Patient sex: F
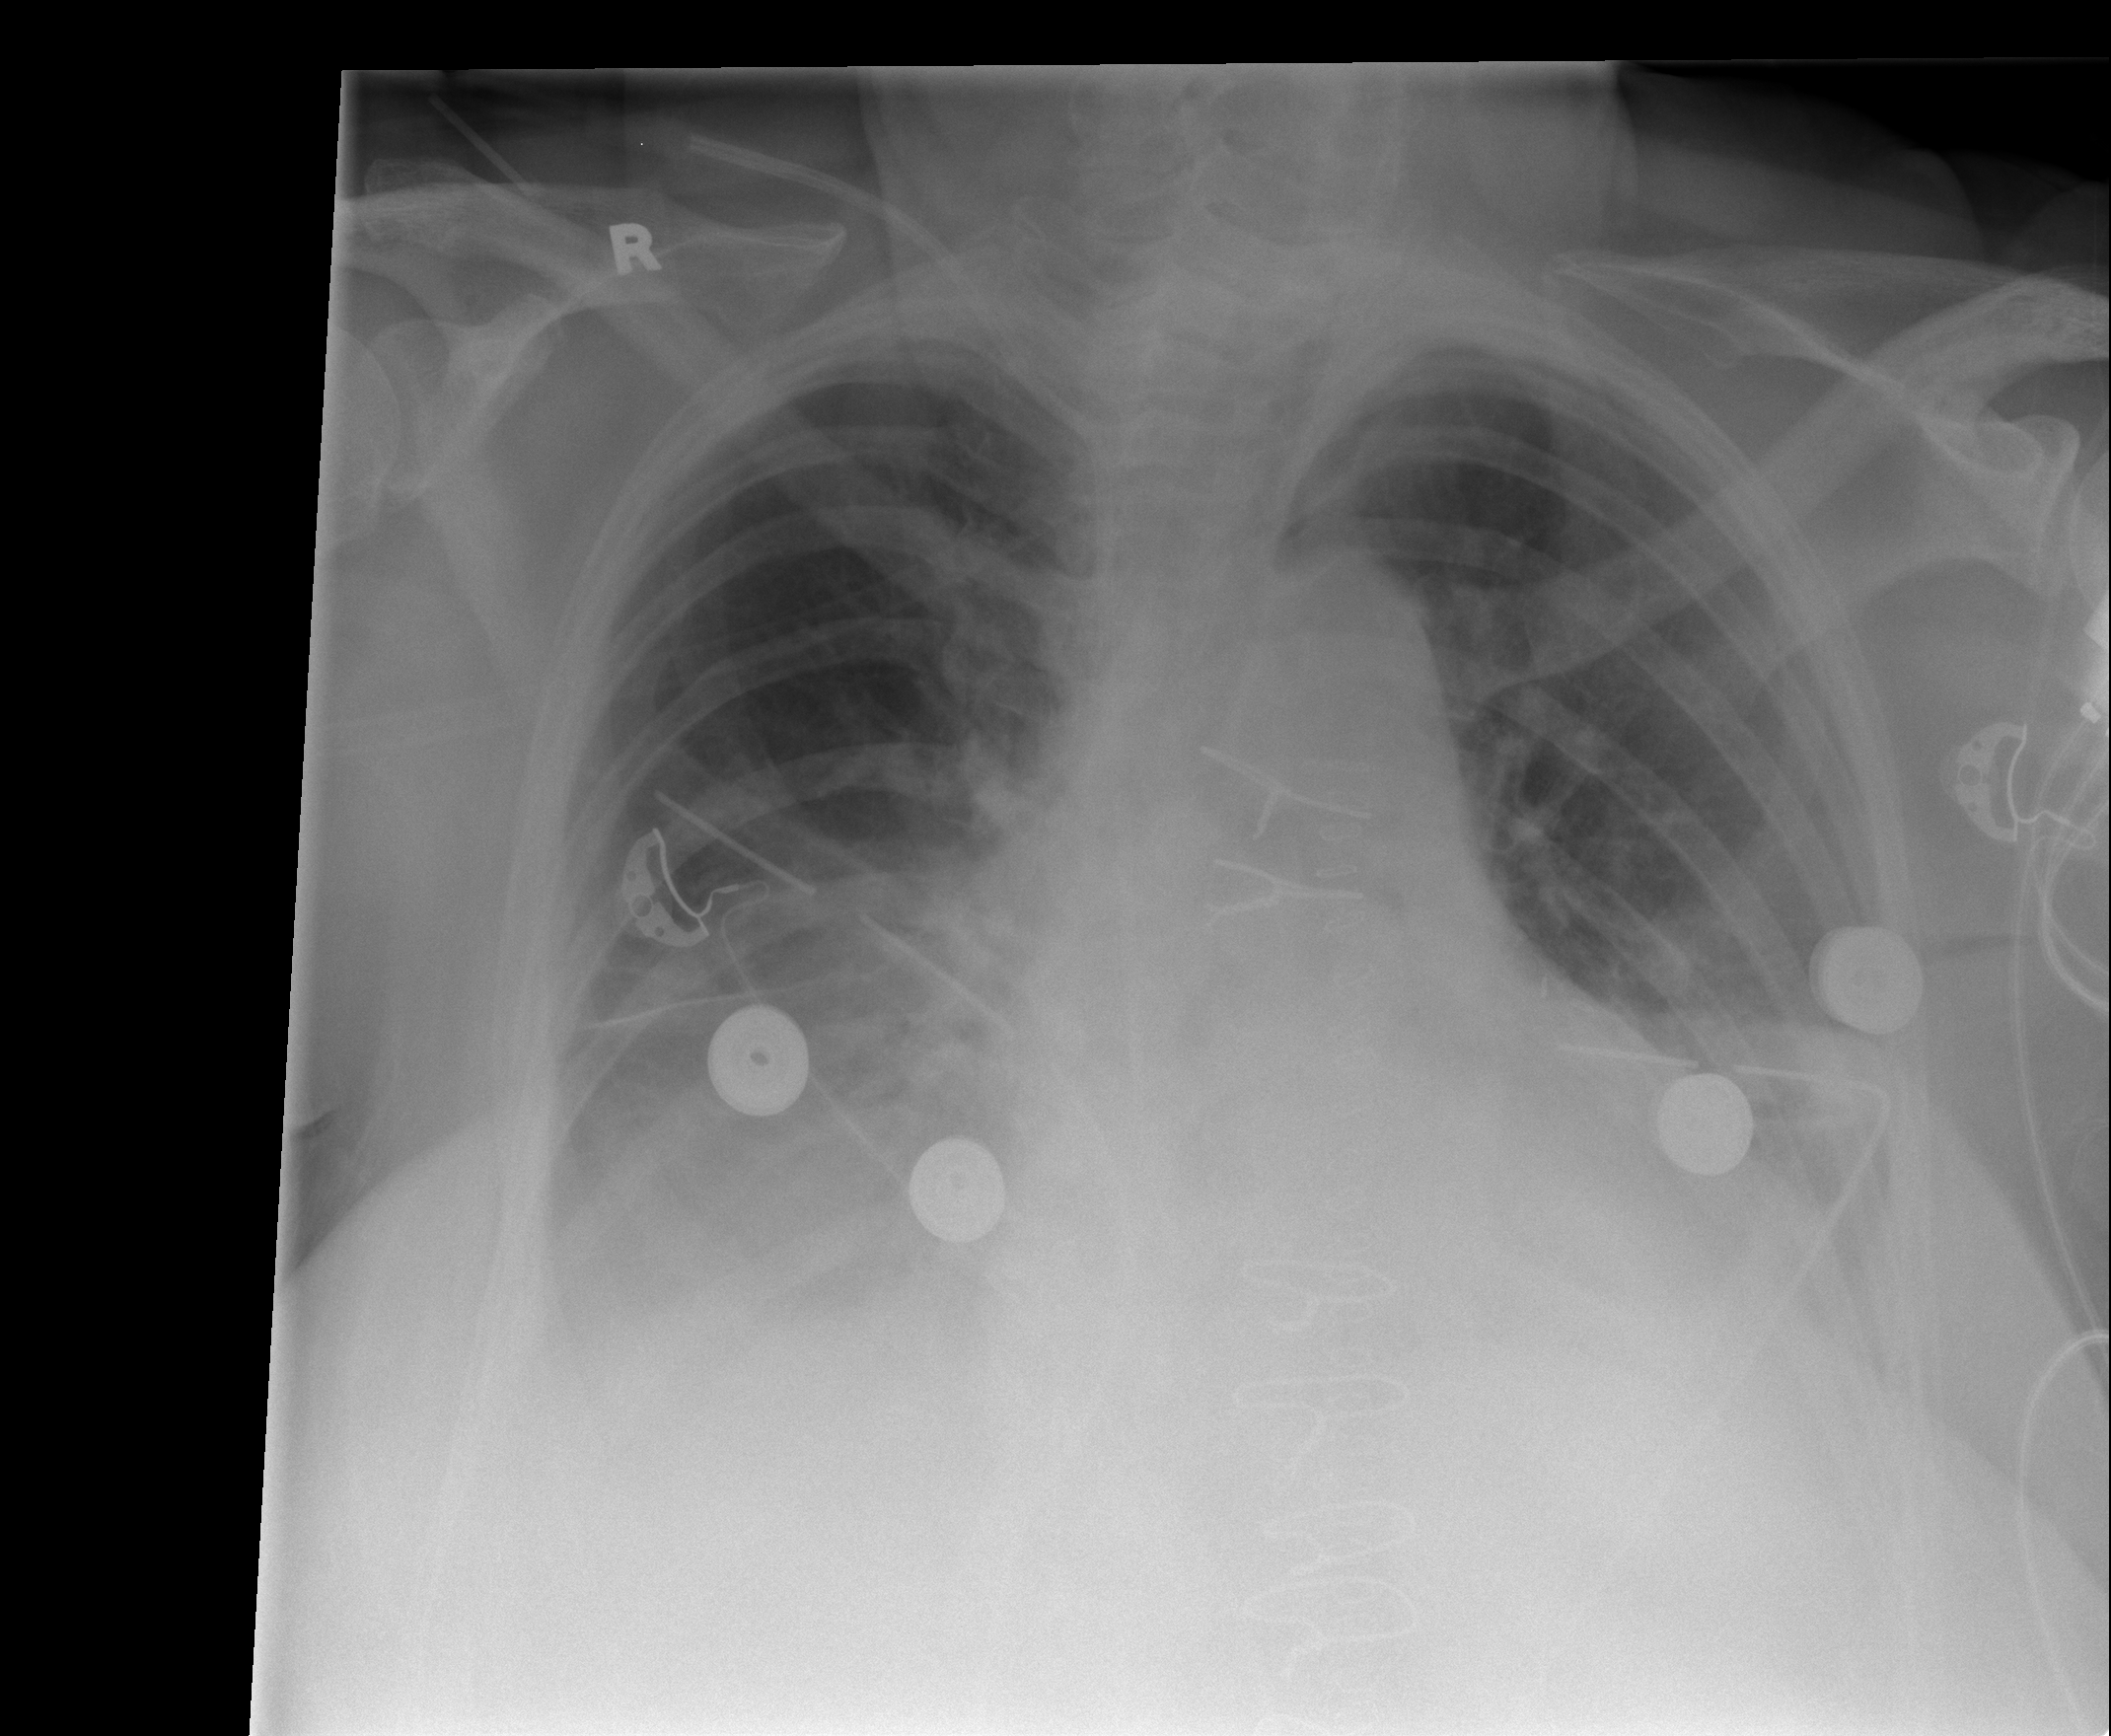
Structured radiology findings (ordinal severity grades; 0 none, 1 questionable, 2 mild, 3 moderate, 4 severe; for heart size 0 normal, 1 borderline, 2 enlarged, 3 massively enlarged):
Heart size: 2
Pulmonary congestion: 0
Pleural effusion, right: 2
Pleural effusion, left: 1
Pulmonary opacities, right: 0
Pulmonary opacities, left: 0
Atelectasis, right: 2
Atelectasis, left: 2